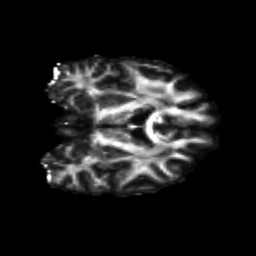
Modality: FA
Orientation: coronal
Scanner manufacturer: siemens
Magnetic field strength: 3 T
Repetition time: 4.16 s
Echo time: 0.0806 s